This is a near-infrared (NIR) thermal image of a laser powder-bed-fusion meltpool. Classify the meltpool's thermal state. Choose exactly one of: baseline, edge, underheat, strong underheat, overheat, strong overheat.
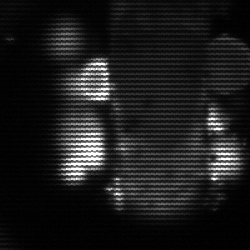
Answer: strong underheat